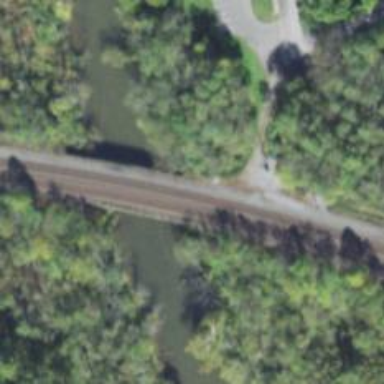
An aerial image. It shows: Railway bridge.